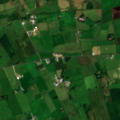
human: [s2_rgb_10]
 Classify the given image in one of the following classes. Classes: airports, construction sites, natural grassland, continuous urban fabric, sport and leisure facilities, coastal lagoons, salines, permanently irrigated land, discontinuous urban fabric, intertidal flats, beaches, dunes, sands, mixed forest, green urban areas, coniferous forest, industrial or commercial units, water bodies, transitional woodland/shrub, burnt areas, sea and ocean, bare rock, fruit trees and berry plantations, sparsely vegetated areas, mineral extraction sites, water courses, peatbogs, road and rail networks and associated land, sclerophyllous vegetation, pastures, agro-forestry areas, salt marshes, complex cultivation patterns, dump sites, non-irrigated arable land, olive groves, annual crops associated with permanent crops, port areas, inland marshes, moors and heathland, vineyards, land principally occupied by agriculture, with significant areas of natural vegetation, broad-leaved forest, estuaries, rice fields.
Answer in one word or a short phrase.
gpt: pastures, land principally occupied by agriculture, with significant areas of natural vegetation